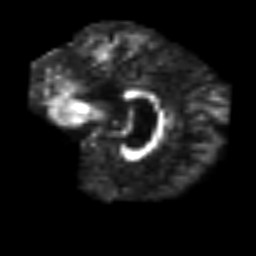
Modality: FA
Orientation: sagittal
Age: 62
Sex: female
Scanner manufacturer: siemens
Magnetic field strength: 3 T
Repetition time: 3.2 s
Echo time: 0.081 s